Interaction volume radius: 10 \u00c5
Interaction volume height: 25 \u00c5
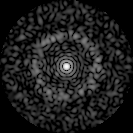
Disorder parameter: 0.8208